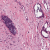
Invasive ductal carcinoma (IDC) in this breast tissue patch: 0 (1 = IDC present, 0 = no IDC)